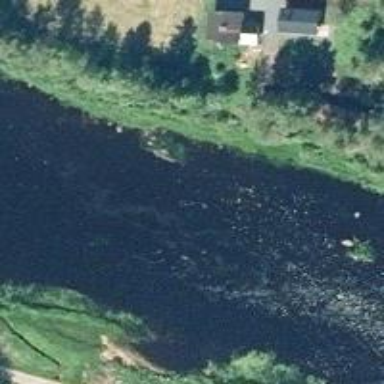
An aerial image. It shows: Scene featuring rapids in waterway.